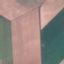
Land use / land cover: AnnualCrop